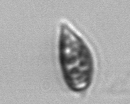
Label: Prorocentrum_triestinum